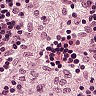
Metastatic tissue present: no